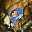
Label: 9